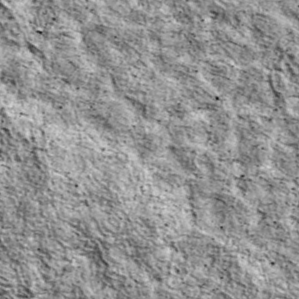
Label: non_frost